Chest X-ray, AP view. Patient: 42 years old, sex F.
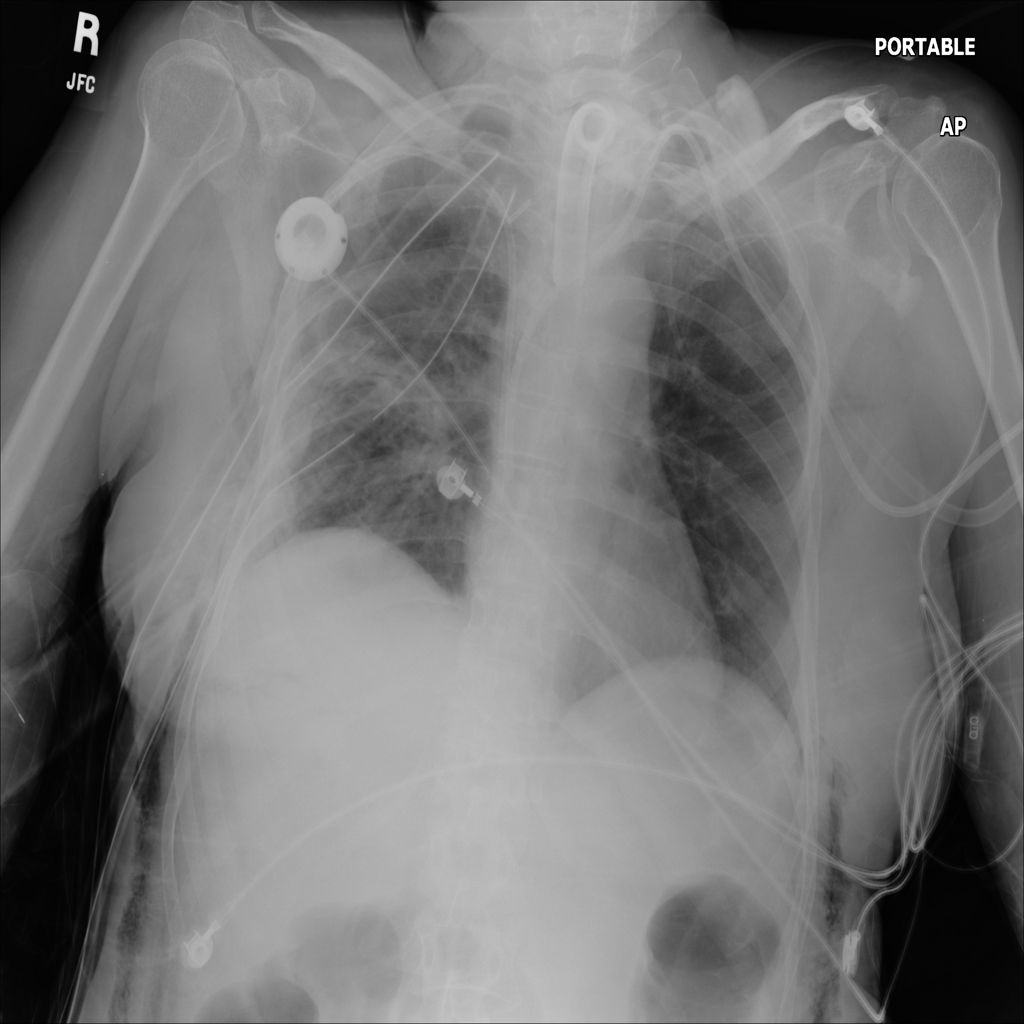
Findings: Emphysema